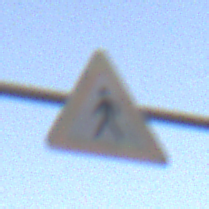
Verkehrszeichen: FussgaengerRechts
Umgebung: Outdoor, Urban
Tageszeit: SunriseSunset
Wetter: Clear
Licht: Natural
Jahreszeit: NotSpecified
Kontrast: LowContrast